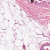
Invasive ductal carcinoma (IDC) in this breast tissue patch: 0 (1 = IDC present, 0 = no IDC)